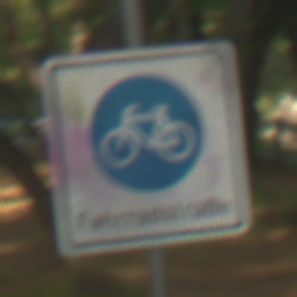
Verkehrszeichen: BeginnFahrradstrasse
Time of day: MorningAfternoon
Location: Outdoor (RoadRail)
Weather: Clear
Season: NotSpecified
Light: Natural